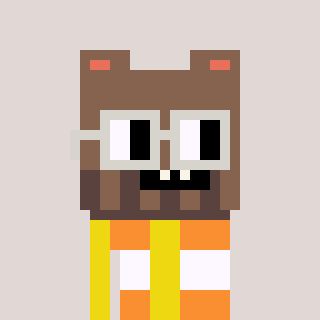
a pixel art character with square light gray glasses, a bear-shaped head and a yellow-colored body on a warm background